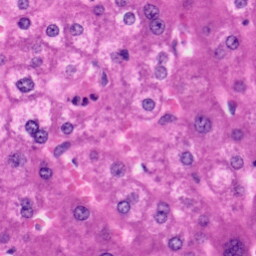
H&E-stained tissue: Liver